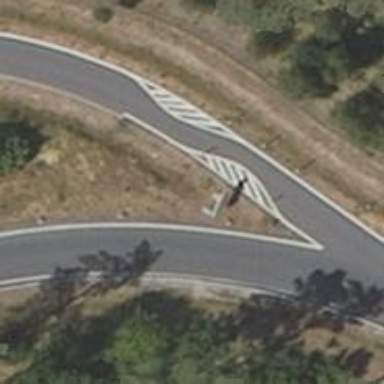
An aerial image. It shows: Chicane for traffic calming.